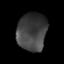
Tissue: prostate
Cell type: T cells
Senescence score: 0.2988
Nuclear area (px): 1092
Mean DAPI intensity: 64.893